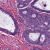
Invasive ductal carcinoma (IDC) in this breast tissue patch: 1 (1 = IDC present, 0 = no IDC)